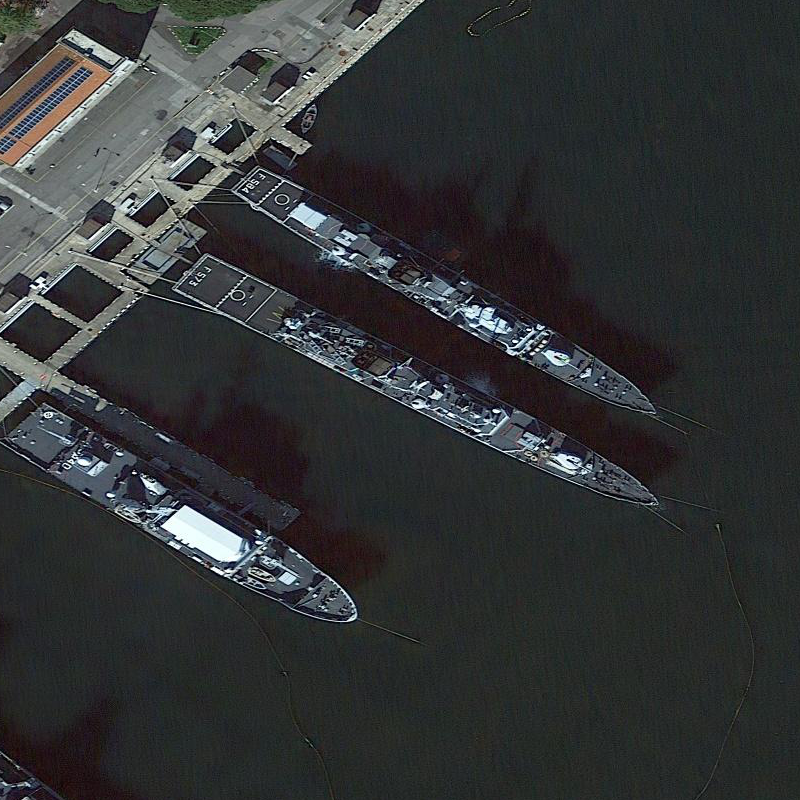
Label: cruiser